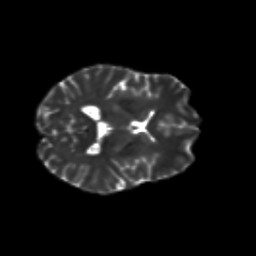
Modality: T2w
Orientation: axial
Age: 35
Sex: female
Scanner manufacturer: siemens
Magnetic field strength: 3 T
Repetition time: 8.6 s
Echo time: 0.095 s